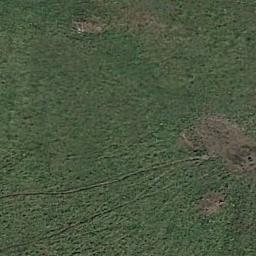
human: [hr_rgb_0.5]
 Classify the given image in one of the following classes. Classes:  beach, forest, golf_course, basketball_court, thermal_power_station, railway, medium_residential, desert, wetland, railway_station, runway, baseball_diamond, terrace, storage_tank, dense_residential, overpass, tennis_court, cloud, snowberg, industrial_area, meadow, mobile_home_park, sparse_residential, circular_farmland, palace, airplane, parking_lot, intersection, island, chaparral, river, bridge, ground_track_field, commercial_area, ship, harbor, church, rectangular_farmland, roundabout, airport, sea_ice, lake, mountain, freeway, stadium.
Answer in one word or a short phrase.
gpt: meadow